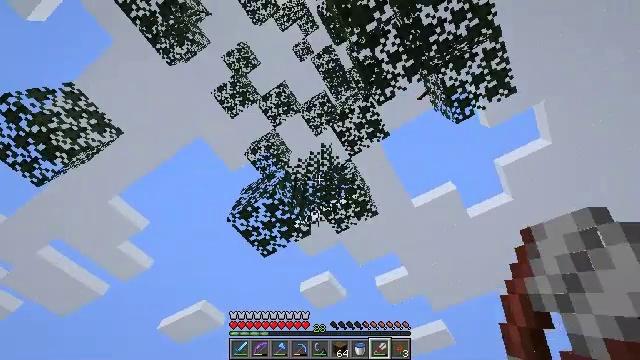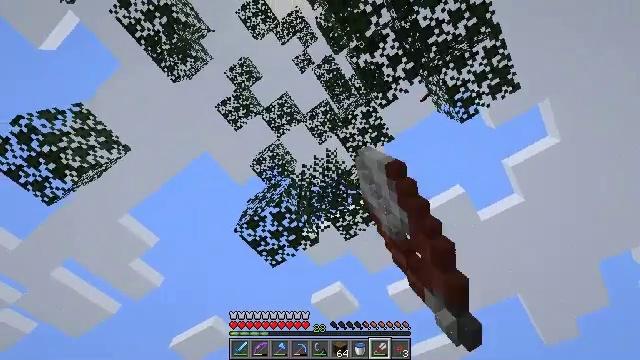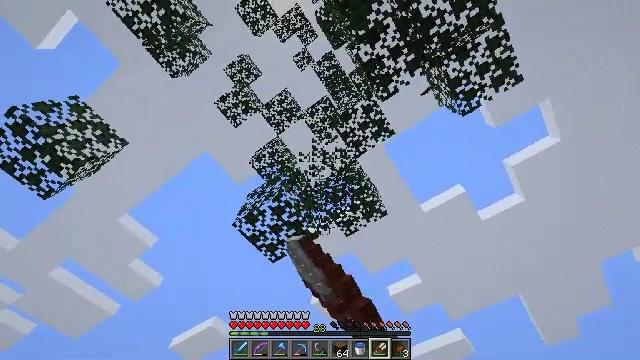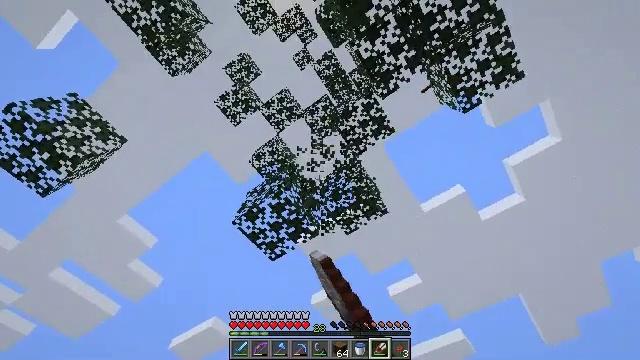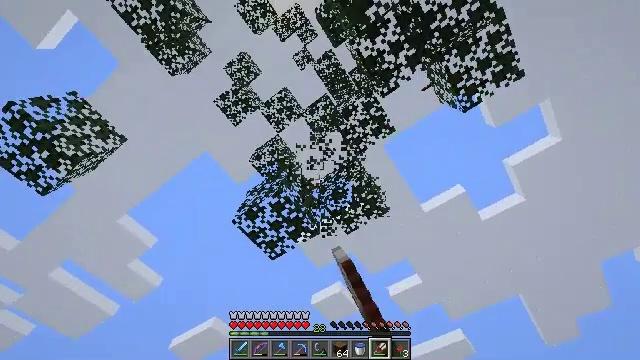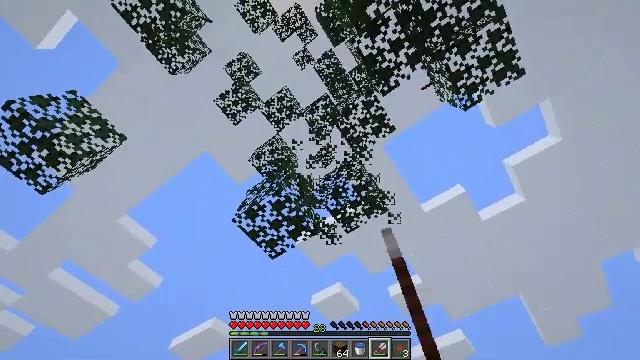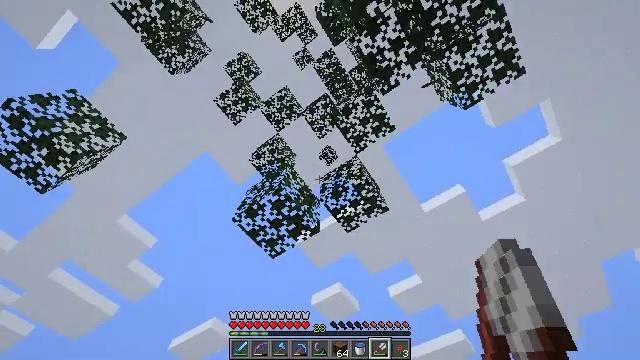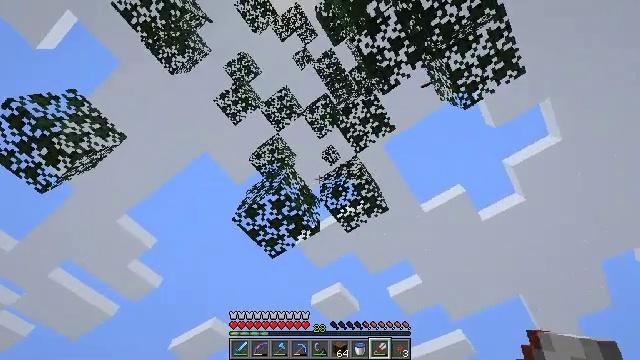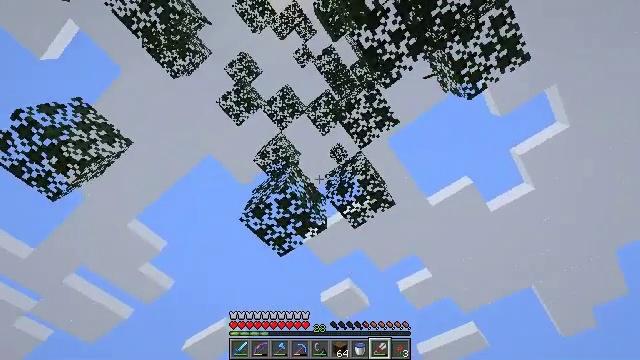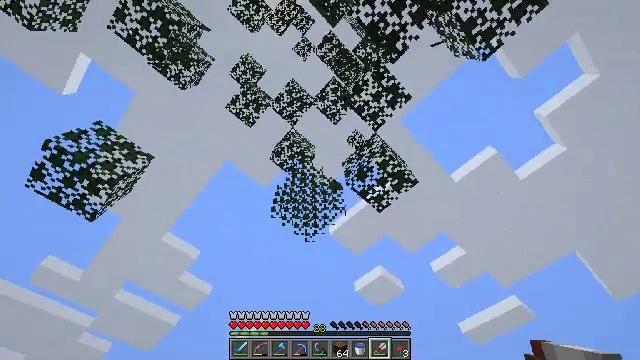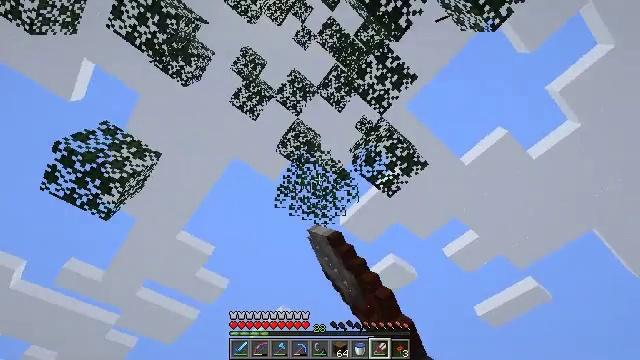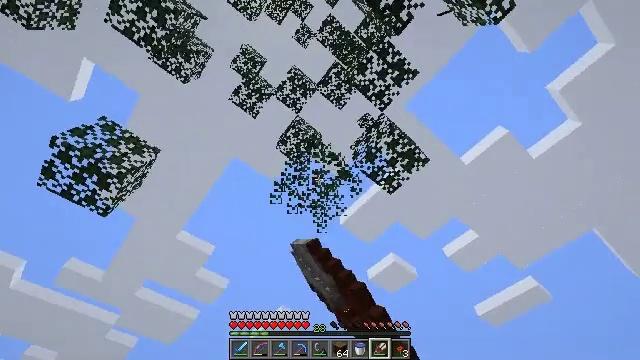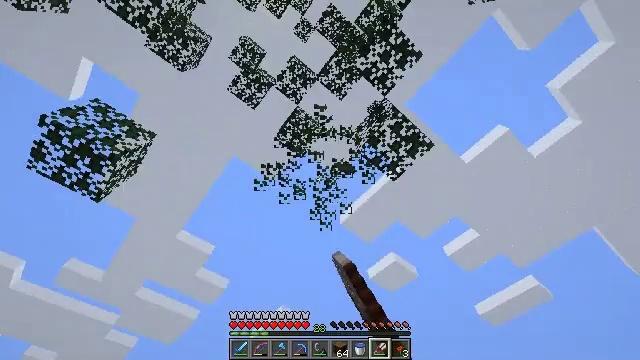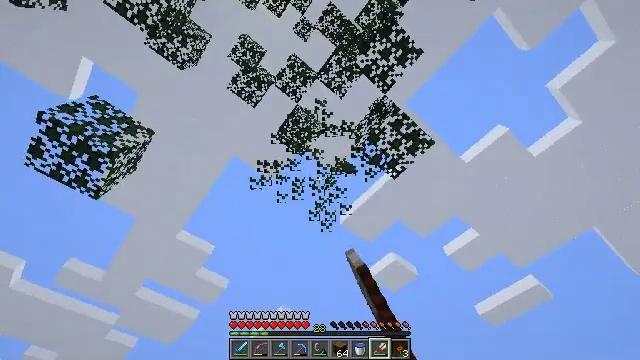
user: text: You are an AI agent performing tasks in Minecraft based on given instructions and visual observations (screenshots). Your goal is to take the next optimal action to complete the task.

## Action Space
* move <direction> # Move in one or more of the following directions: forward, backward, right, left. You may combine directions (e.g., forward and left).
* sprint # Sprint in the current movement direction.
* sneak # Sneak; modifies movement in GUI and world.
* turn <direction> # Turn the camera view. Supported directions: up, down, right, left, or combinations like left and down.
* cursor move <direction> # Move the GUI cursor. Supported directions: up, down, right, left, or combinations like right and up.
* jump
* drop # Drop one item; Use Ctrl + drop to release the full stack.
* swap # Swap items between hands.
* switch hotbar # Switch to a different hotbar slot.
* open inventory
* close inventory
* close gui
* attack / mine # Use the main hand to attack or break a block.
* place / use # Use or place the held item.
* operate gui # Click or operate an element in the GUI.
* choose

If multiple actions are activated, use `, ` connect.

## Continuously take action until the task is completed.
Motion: motion action
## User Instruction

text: Destroy the spruce leaves to get sticks and saplings.
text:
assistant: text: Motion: turn left and up, attack / mine
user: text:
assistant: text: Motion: attack / mine
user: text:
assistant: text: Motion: attack / mine
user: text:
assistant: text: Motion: attack / mine
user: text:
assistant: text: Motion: attack / mine
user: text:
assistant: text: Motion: attack / mine
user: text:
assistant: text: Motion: attack / mine
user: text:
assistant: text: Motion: turn left, attack / mine
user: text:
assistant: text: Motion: move forward, turn left and down, attack / mine
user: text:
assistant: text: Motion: move forward, turn left and down, attack / mine
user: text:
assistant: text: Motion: move forward, attack / mine
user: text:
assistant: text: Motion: move forward, attack / mine
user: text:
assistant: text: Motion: attack / mine
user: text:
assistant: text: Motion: attack / mine